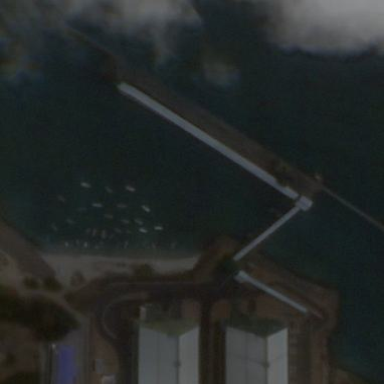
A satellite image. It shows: Man-made pier.